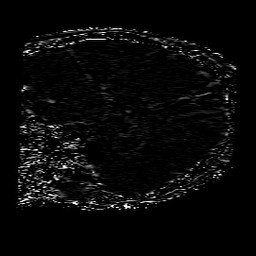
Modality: SWI
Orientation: sagittal
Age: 41
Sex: female
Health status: ill
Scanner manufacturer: philips
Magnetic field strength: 3 T
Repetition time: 0.031 s